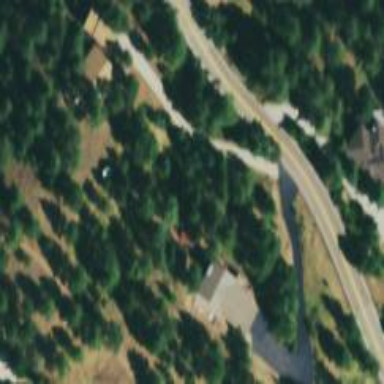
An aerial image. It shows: Driveway leading to service road.